Interaction volume radius: 5 \u00c5
Interaction volume height: 30 \u00c5
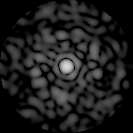
Disorder parameter: 0.7968